Field crop: tomato
Growth stage: 1
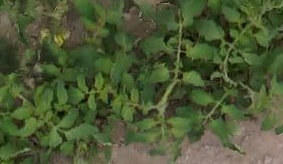
Species: tomato